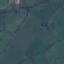
Land use / land cover class: Pasture